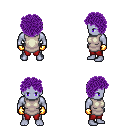
a pixel art fantasy rpg character, male body template, dark elf, purple skin, white tunic, red pants, purple curly afro hairstyle, gold gloves, four views (front, back, left, right), 2x2 character sprite sheet, small pixel art, hard edges, no anti-aliasing